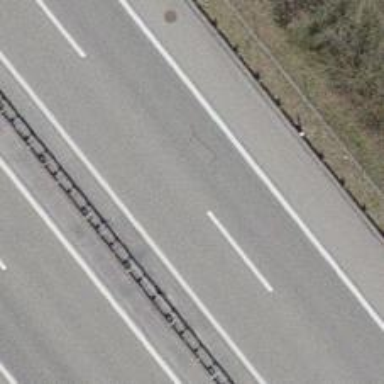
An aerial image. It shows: View of motorway.